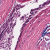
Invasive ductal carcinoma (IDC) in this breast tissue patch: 0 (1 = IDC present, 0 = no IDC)